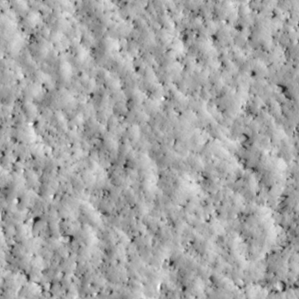
Label: non_frost